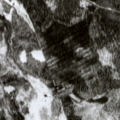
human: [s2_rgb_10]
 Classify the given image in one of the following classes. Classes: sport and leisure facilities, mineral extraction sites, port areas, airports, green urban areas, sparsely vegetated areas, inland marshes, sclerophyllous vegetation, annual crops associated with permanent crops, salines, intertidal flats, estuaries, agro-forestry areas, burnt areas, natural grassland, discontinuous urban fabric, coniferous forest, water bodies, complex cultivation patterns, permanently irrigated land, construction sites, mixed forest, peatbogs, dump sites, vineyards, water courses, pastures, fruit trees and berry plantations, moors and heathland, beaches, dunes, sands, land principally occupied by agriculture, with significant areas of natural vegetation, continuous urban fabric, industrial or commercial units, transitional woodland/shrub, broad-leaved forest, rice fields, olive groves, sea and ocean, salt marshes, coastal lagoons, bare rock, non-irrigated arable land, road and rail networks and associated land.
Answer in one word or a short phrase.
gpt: coniferous forest, mixed forest, transitional woodland/shrub